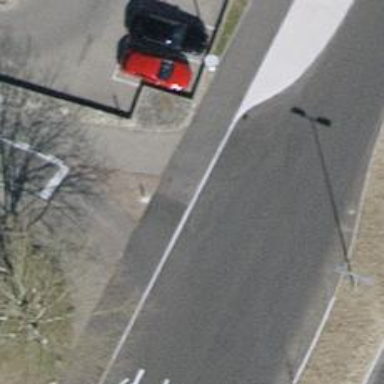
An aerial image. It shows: Parking aisle tunnel designated as service road.